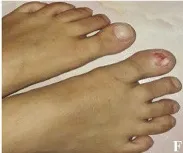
Thin and brittle fingernails.
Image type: medical_photograph (other_medical_photograph)